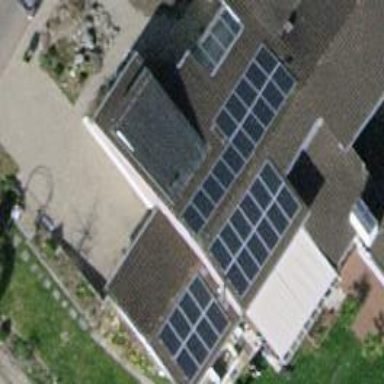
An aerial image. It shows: Solar power generator using photovoltaic method with solar photovoltaic panel types.